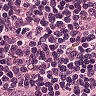
Metastatic tissue present: no